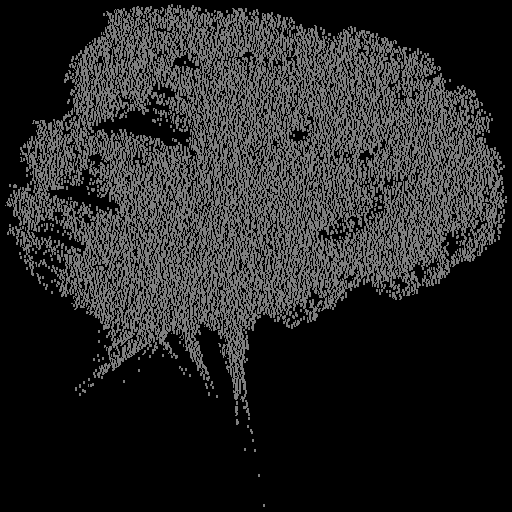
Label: broccoli